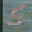
Label: 5